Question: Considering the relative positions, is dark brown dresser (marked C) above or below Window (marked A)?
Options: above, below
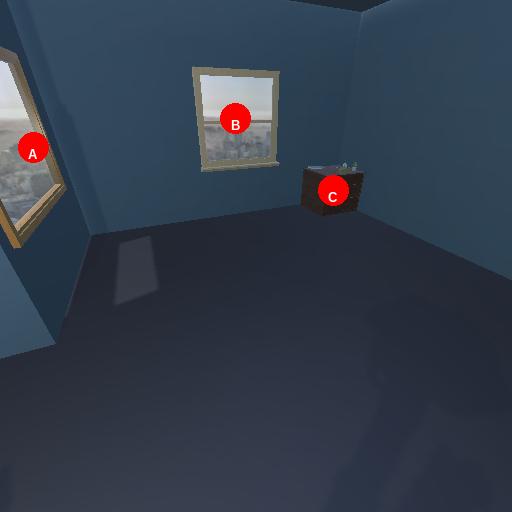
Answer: above